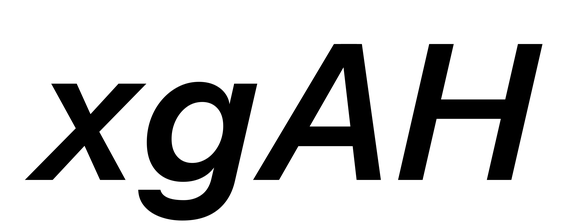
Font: InstrumentSans-Italic_SemiBold_Italic